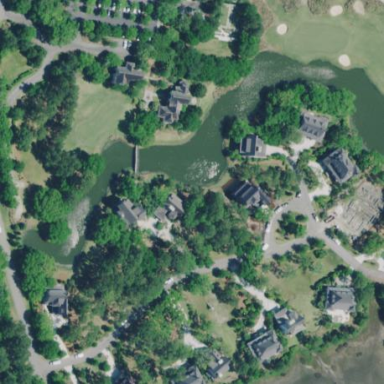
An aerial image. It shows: Water hazard in golf course. The hazard is natural water feature.